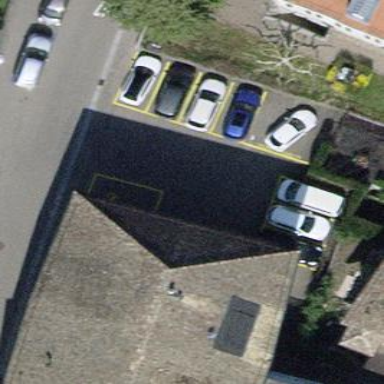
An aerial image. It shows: Parking area with asphalt surface.